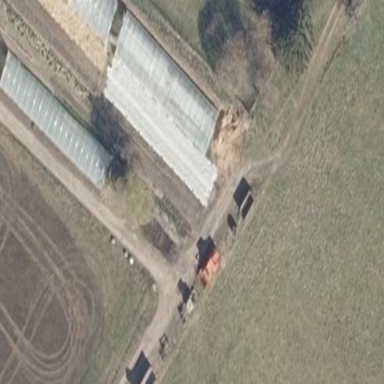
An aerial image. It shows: Greenhouse.